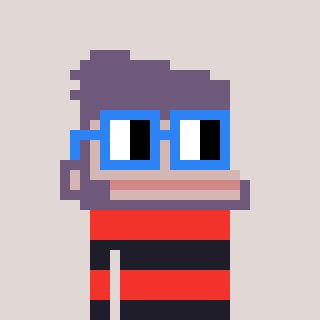
a pixel art character with square blue glasses, a ape-shaped head and a grayscale-colored body on a warm background